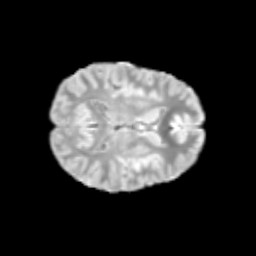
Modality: T2w
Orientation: axial
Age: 11
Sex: female
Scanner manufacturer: siemens
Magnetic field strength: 3 T
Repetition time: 3.8 s
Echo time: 0.07 s